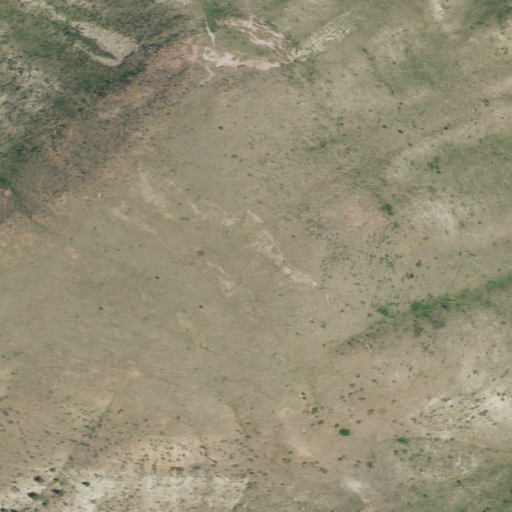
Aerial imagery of mountain in Montana named Johnston Mountain containing shrub and grassland